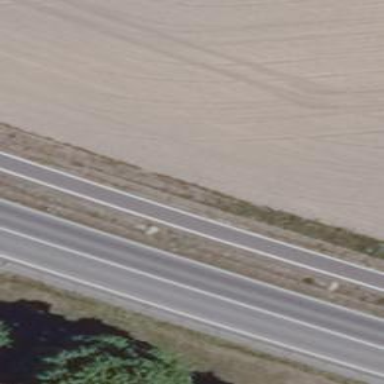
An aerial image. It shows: Asphalt path.